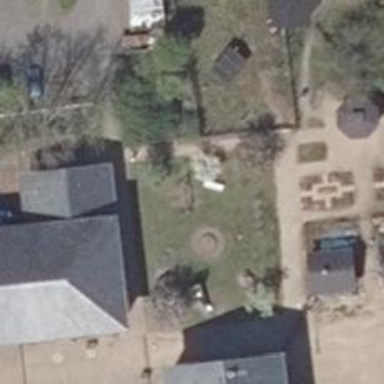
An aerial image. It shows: Swing in the playground with woodchips surface.